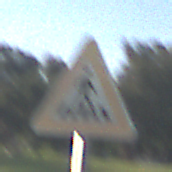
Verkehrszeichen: FussgaengerueberwegLinks
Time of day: MorningAfternoon
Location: Outdoor (Nature)
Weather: PartlyCloudy
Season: NotSpecified
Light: Natural